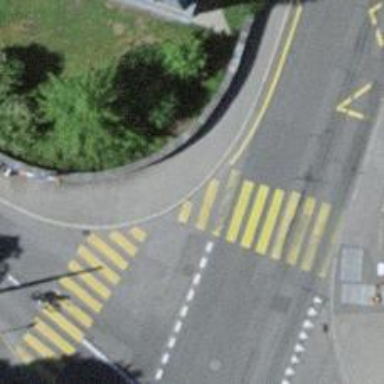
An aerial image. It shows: Kerb barrier.